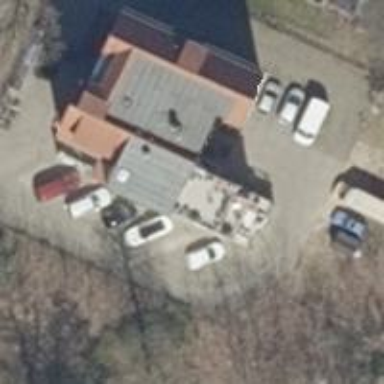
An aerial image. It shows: Detached building with gabled roof.